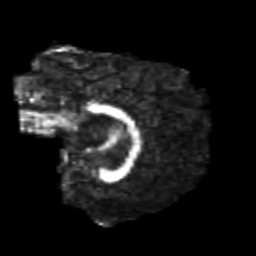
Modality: FA
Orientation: sagittal
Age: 26
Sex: female
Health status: healthy
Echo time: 0.074 s